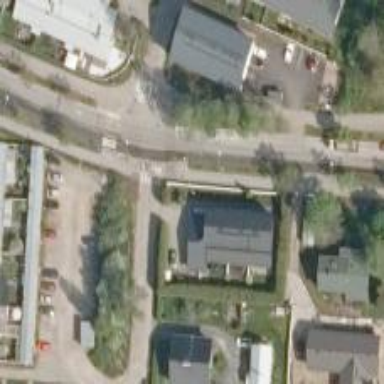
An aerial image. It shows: Marked road crossing.